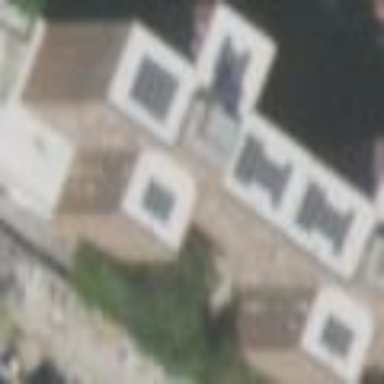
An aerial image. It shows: The building has flat concrete roof.